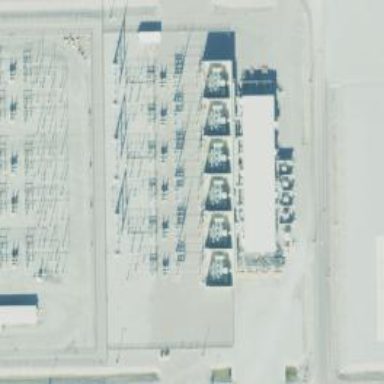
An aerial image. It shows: Switch for power supply.